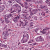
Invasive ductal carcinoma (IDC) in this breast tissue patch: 1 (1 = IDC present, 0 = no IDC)